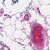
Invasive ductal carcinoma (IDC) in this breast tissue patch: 0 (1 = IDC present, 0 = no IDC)